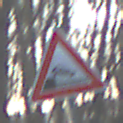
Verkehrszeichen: Ufer
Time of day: SunriseSunset
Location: Outdoor (Nature)
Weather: Clear
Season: Winter
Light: Natural